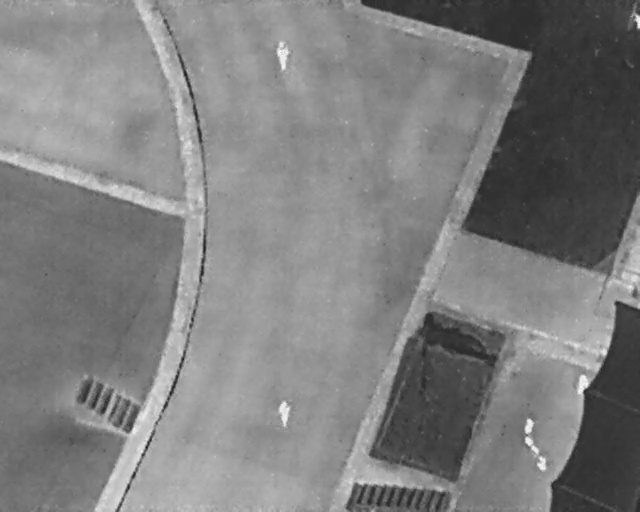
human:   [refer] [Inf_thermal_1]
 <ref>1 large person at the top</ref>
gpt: <box>[[41, 9, 46, 12, 173]]</box>